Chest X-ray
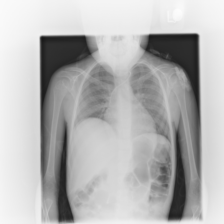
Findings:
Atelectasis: negative
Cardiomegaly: negative
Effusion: negative
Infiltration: negative
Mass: negative
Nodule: negative
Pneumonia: negative
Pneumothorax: negative
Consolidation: negative
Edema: negative
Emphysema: negative
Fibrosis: negative
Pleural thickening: negative
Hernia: negative